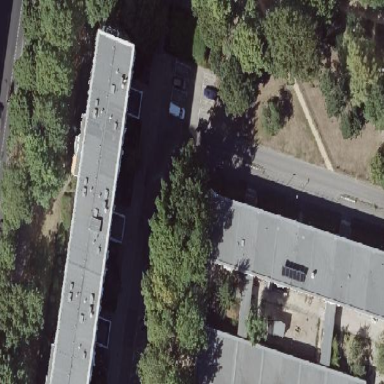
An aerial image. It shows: Part of building.